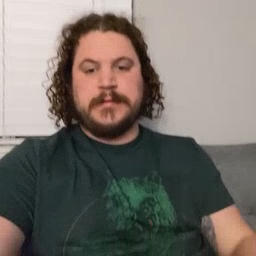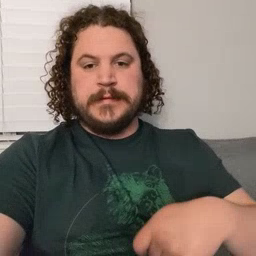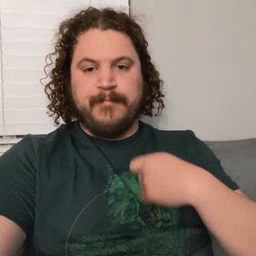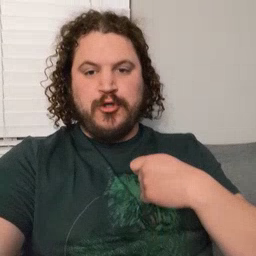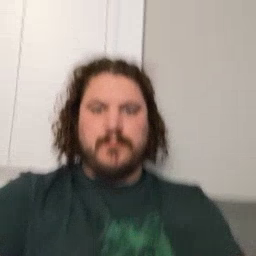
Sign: zipper